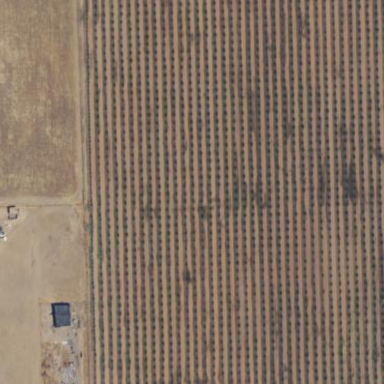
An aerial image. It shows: Orchard.